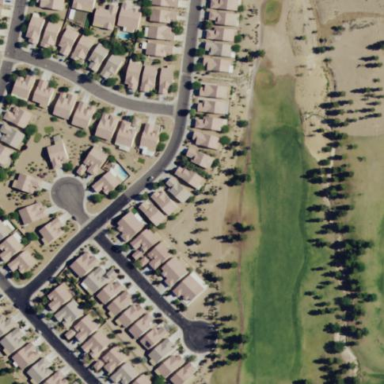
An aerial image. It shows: Area with grass used as rough in golf course.